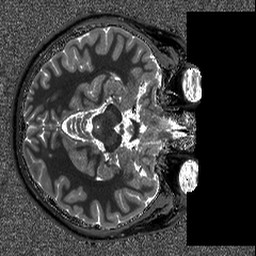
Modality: T1map
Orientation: axial
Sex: male